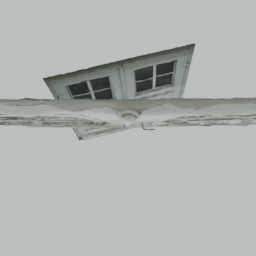
Label: architecture